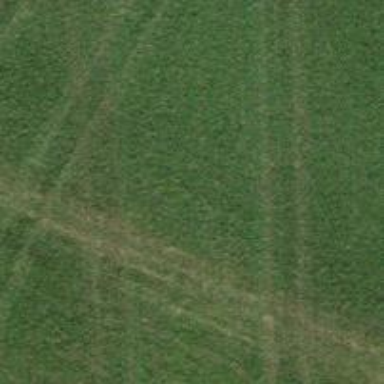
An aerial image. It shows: Grassy track with grade 5 track type.